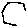
Label: hexagon